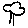
Label: tree